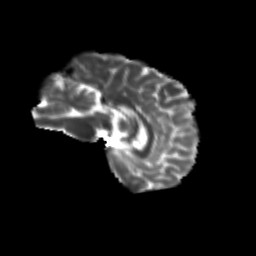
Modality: T2w
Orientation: sagittal
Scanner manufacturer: siemens
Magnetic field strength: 3 T
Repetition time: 9.2 s
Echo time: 0.084 s